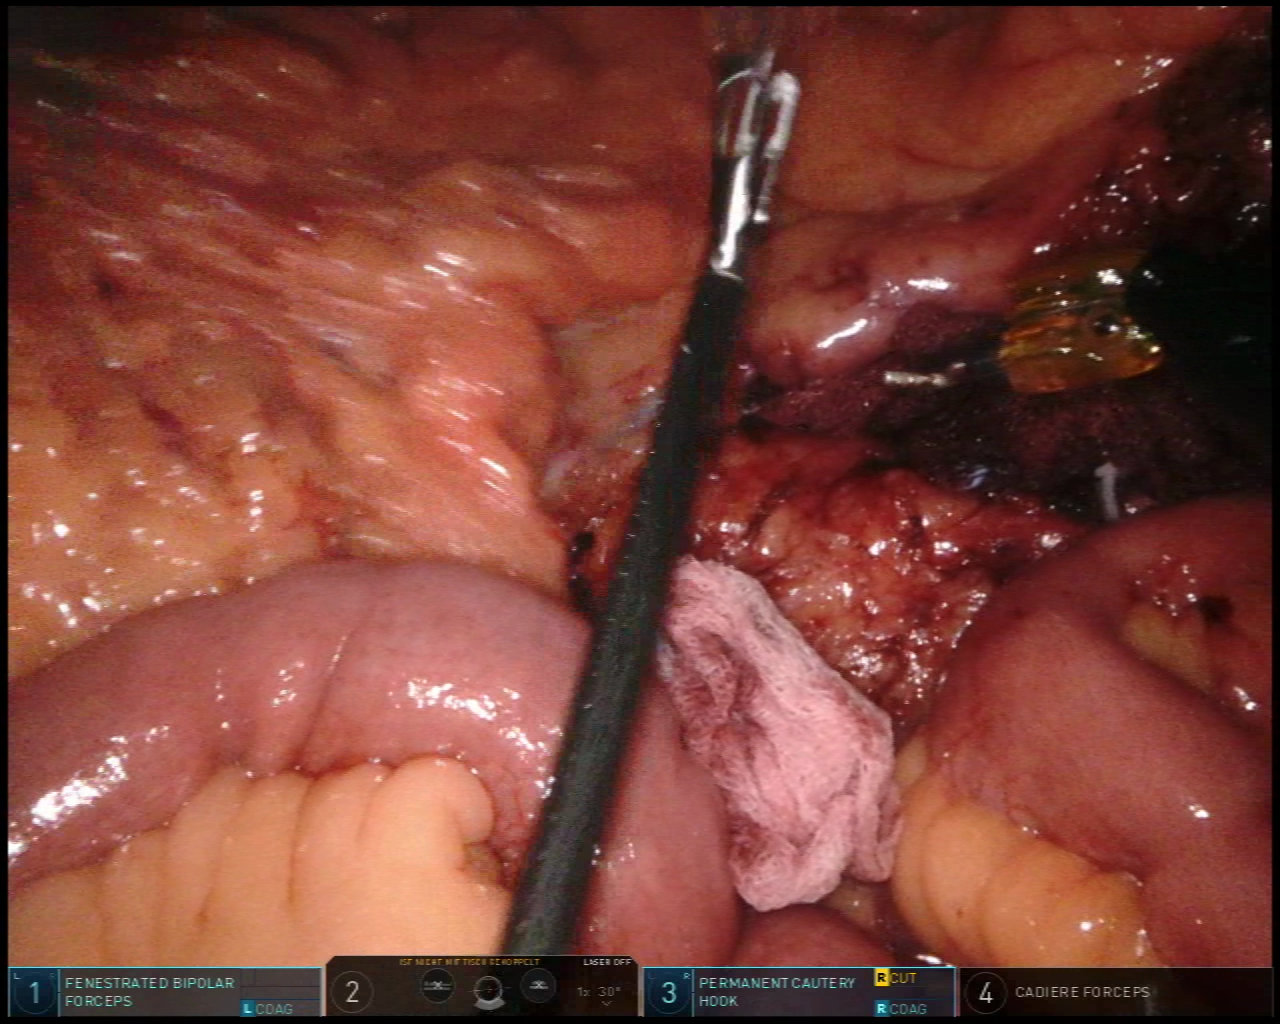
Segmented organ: intestinal_veins
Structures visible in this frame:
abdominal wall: no
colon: no
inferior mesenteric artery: no
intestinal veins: yes
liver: no
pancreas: no
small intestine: yes
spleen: no
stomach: no
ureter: no
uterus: no
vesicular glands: no